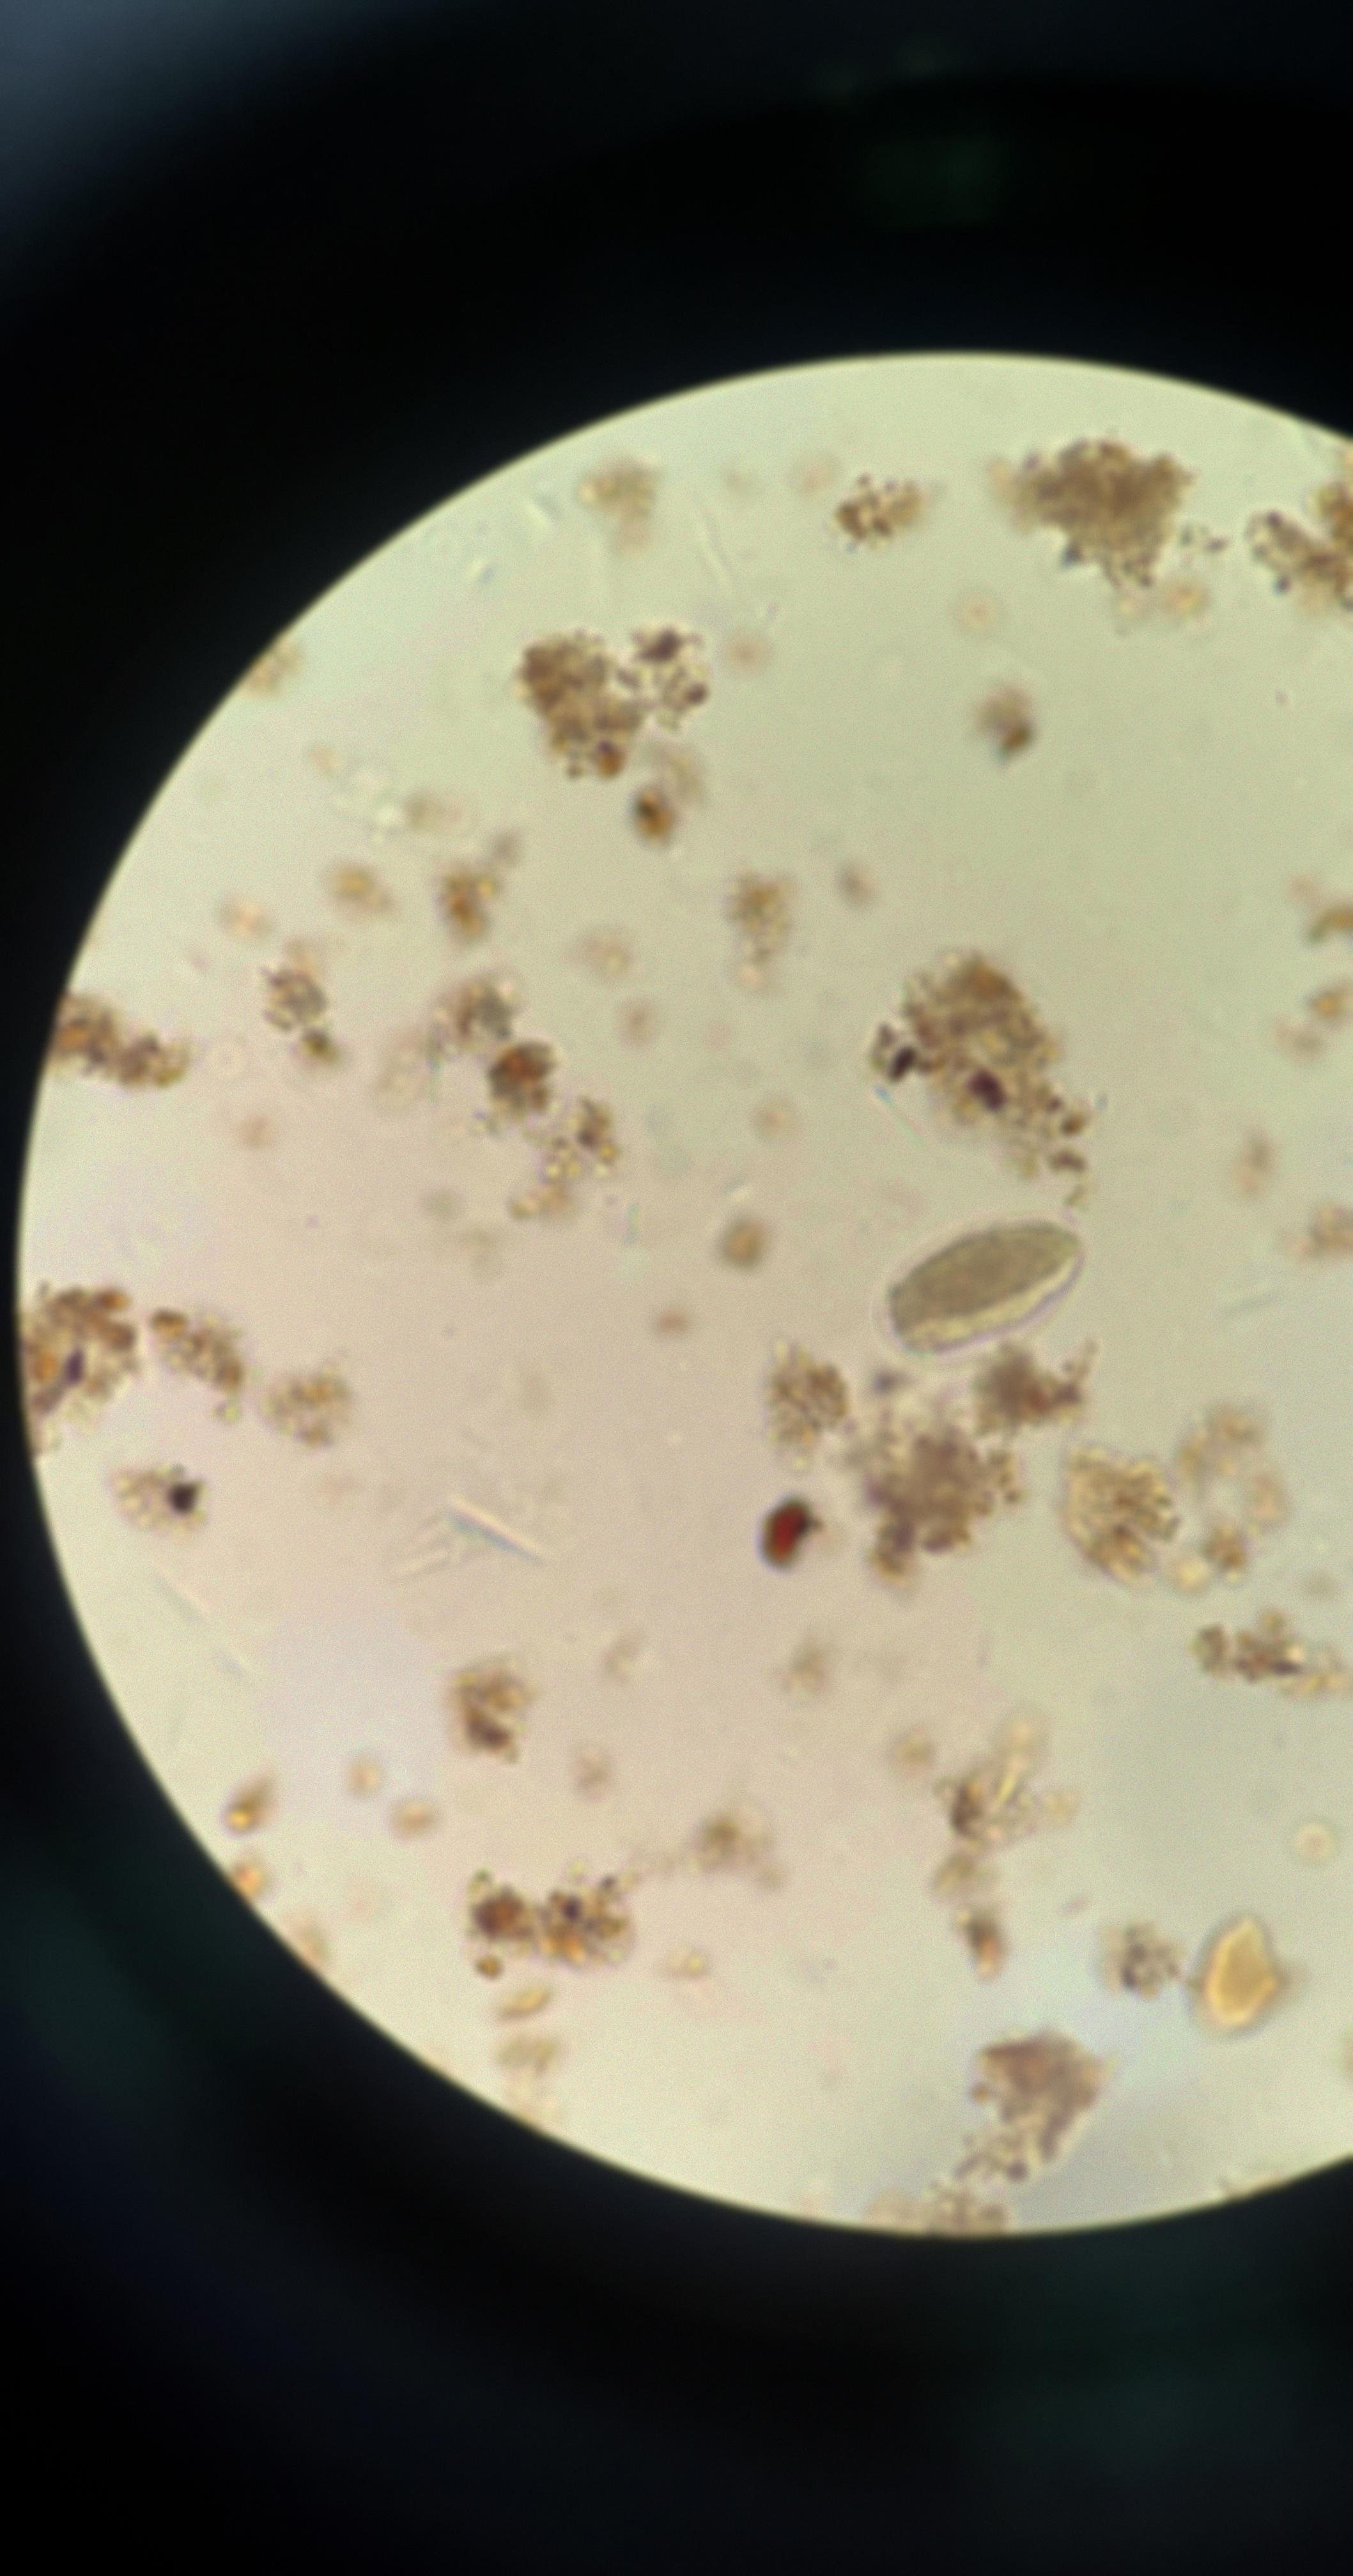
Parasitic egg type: Hookworm egg